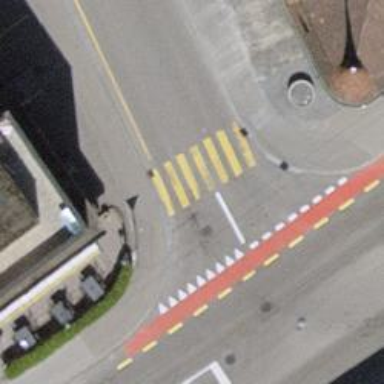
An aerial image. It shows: Kerb barrier.